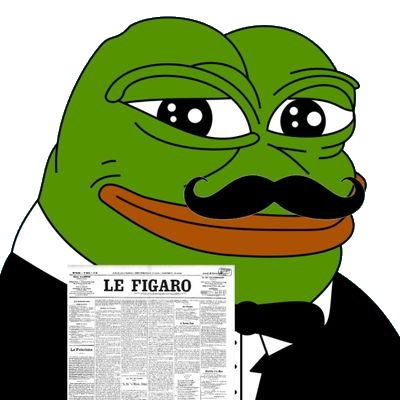
Label: 5_Pepe